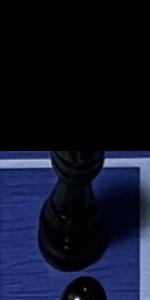
Label: Rook_Black